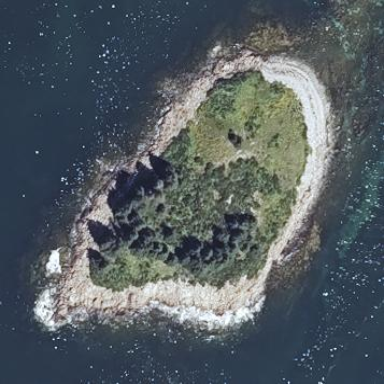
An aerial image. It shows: Island with natural coastline.